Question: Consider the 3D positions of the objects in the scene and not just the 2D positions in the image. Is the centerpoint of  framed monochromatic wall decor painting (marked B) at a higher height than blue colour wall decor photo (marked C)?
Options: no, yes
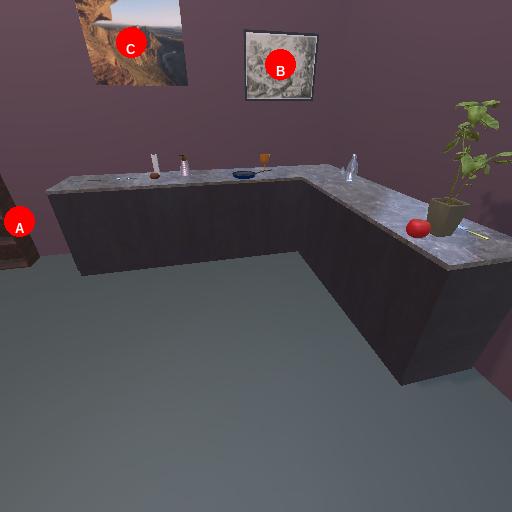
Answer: no